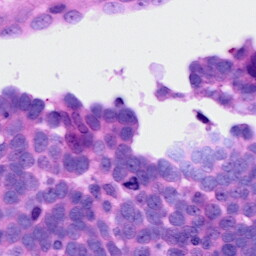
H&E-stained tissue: Ovarian